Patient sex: M
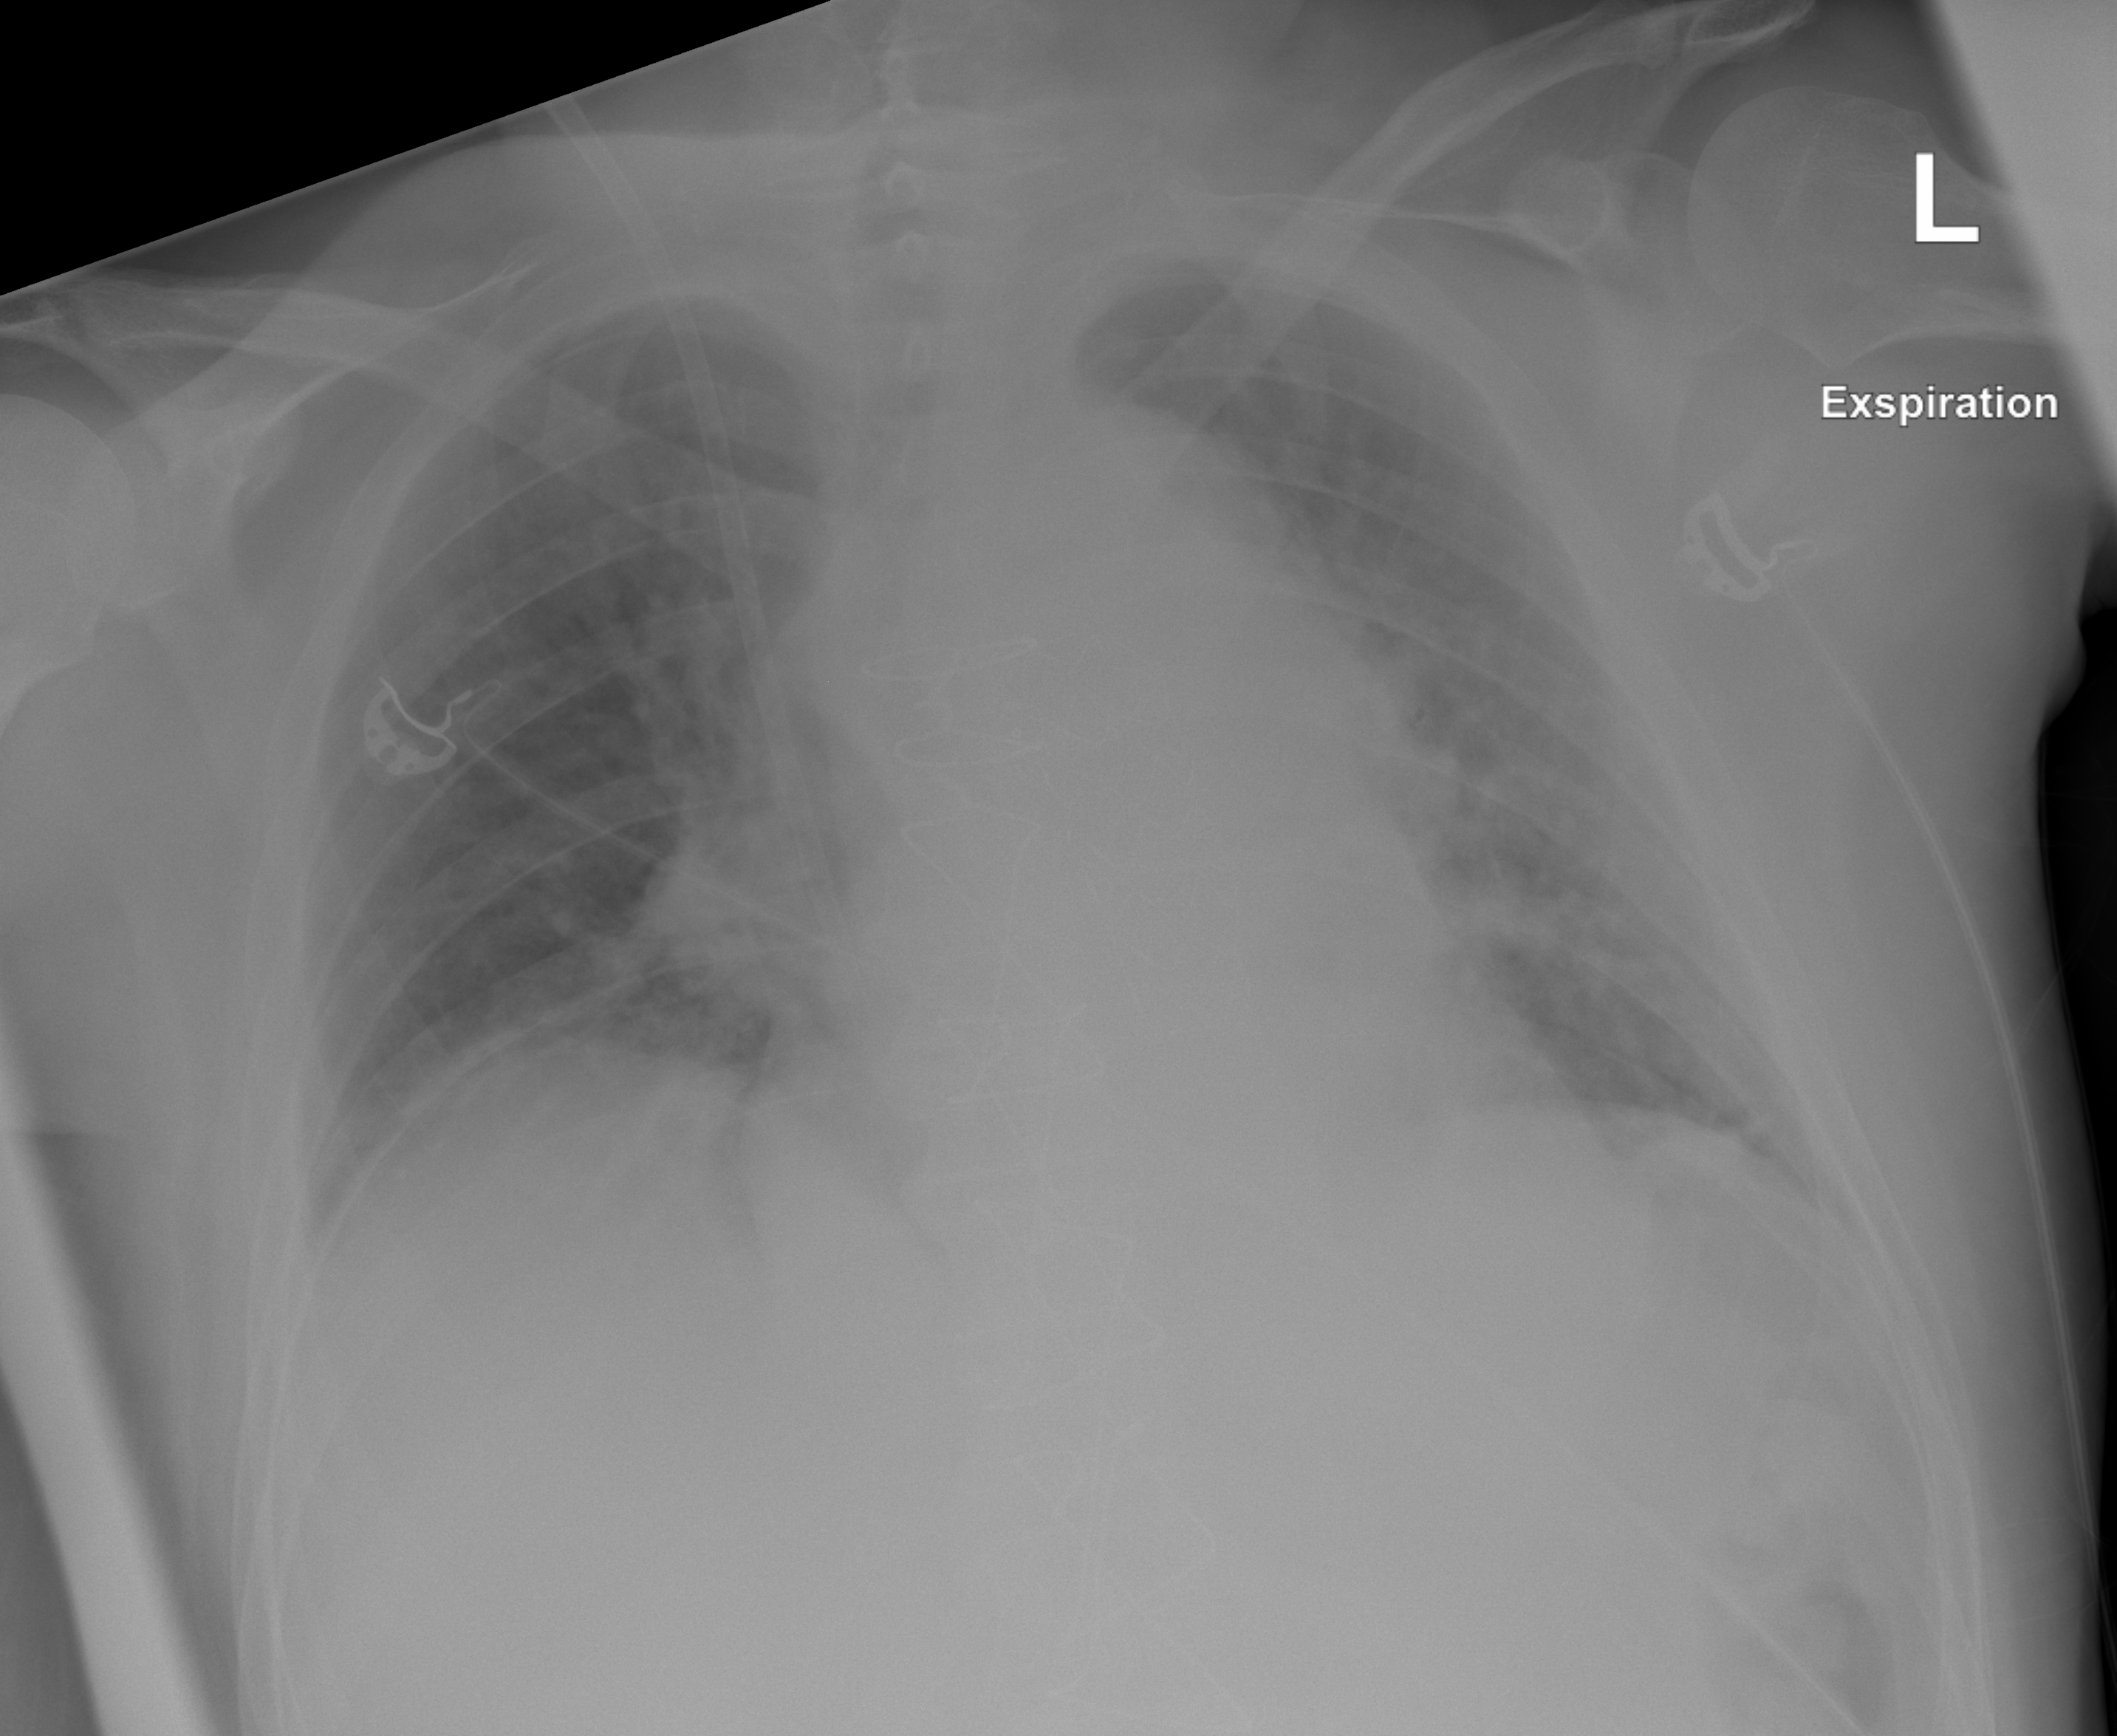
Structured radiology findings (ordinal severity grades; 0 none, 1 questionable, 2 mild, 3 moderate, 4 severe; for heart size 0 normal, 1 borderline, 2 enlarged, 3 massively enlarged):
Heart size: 2
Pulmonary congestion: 2
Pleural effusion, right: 1
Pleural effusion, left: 2
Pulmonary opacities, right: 1
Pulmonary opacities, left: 2
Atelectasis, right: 2
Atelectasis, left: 2